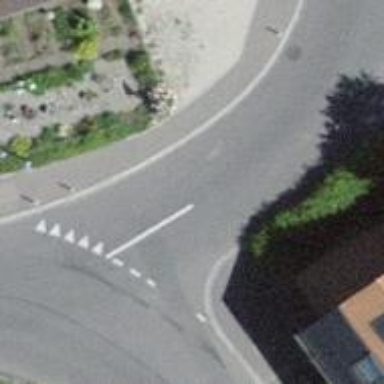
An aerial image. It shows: Bollard barrier.